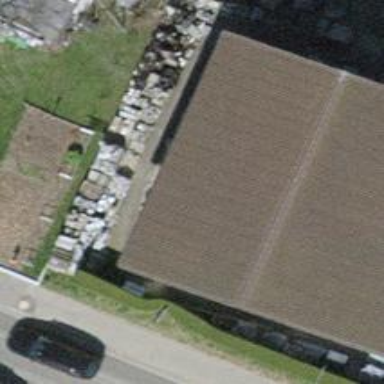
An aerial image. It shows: Industrial building.